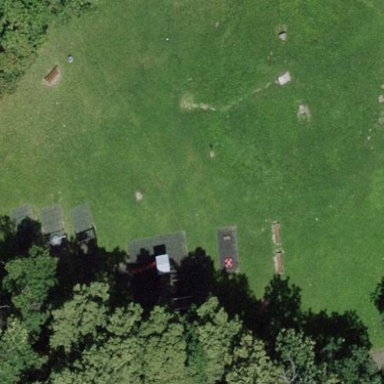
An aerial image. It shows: Playground area for leisure land.